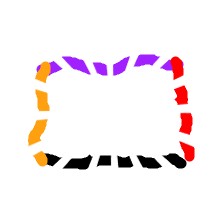
Shape: rectangle